Chest X-ray. View position: AP
Patient age: 68
Patient sex: M
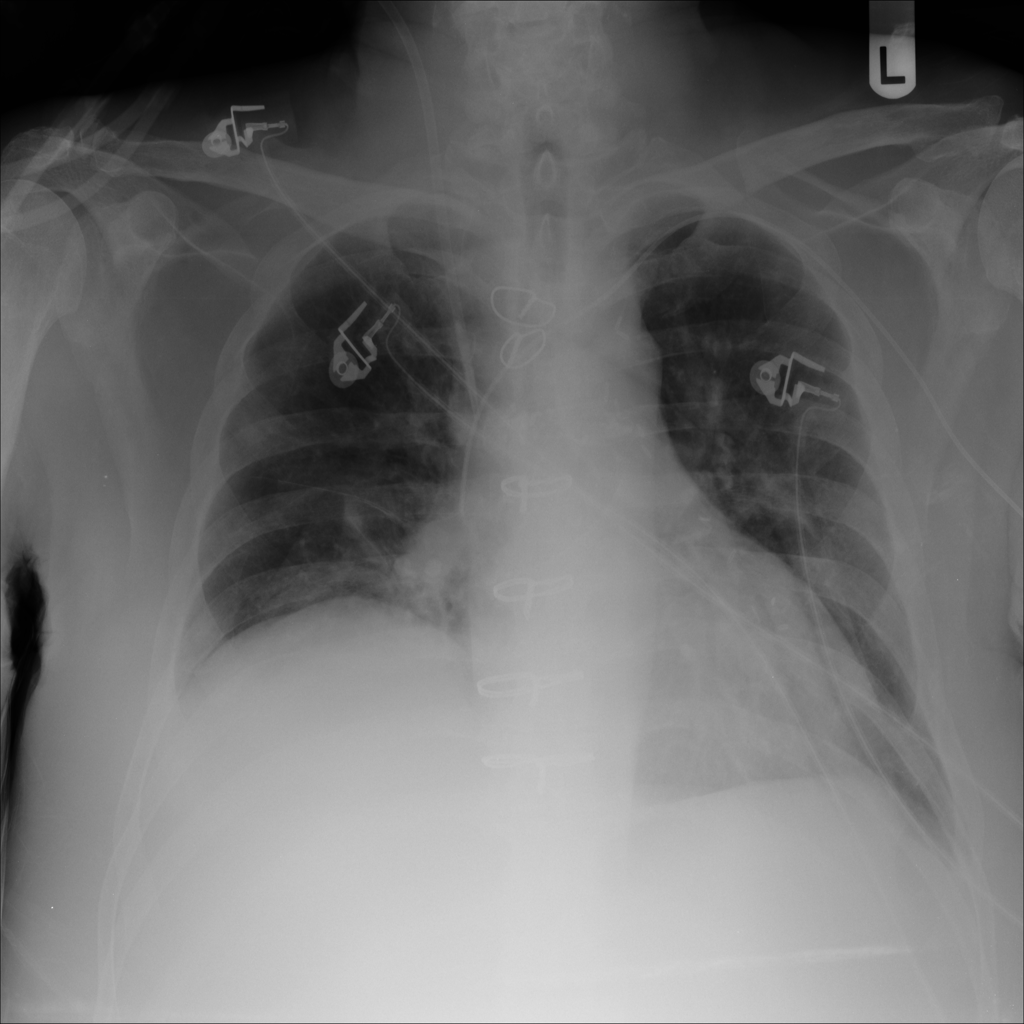
Finding: Pneumothorax